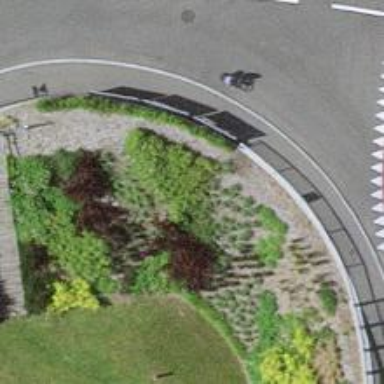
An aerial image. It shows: Bicycle repair station is available.